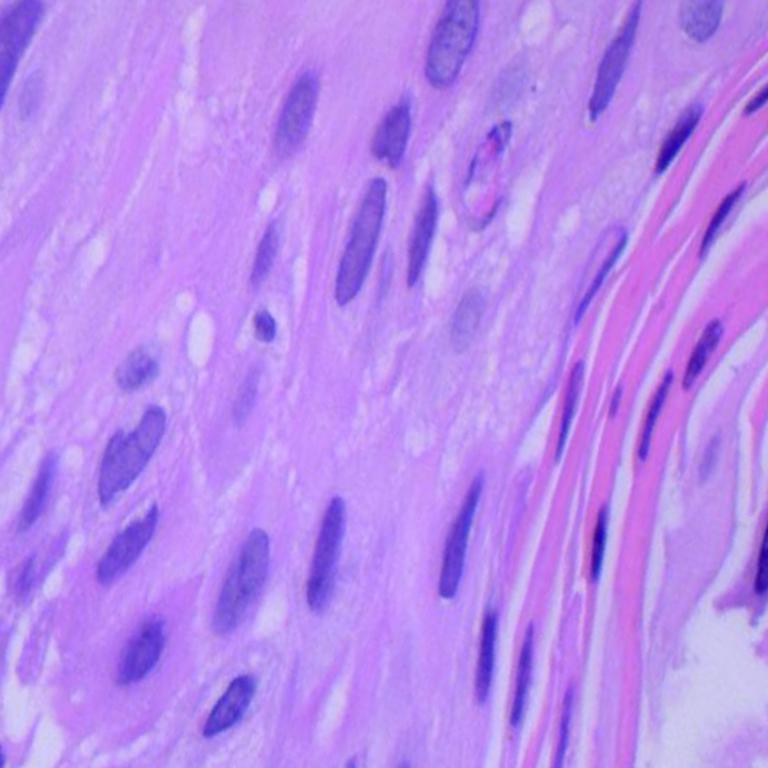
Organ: lung
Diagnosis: squamous carcinomas